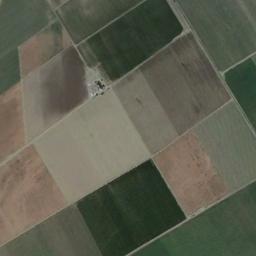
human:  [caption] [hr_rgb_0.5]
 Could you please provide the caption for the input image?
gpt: There are many rectangular farmlands of different colors .

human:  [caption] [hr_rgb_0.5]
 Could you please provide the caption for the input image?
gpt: There are some green and bare rectangular farmland .

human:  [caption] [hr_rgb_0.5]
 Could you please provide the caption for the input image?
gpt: More than ten neatly arranged dark green, light green, Khaki and brown mixed rectangular farmlands of different sizes .

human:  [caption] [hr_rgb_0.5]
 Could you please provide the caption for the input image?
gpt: Several rectangular farmlands of different colors and sizes are arranged in neat rows .

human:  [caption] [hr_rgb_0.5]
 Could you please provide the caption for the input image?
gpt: There are some rectangular farmlands of different colors .